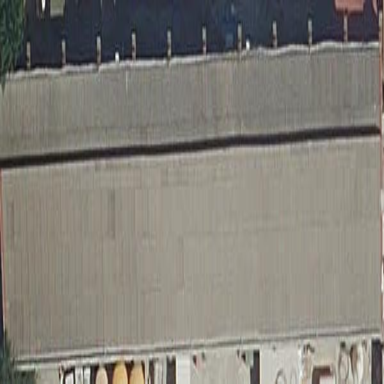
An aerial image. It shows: Industrial building.